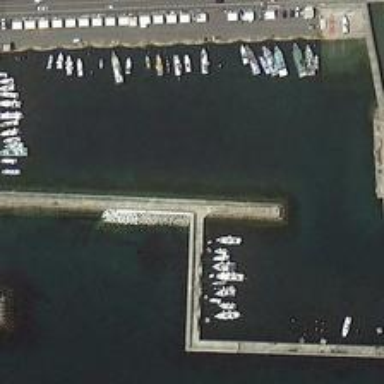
Some white boats are in a port near a road .